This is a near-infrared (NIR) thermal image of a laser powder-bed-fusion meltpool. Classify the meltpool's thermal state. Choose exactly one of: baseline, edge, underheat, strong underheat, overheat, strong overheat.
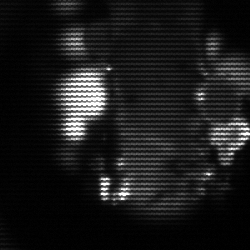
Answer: strong underheat